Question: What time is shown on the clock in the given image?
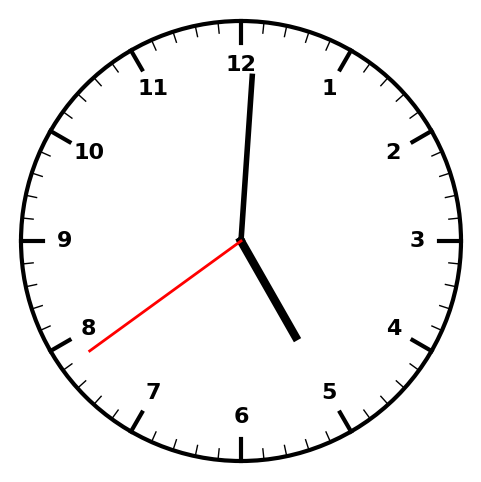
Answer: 05:00:39